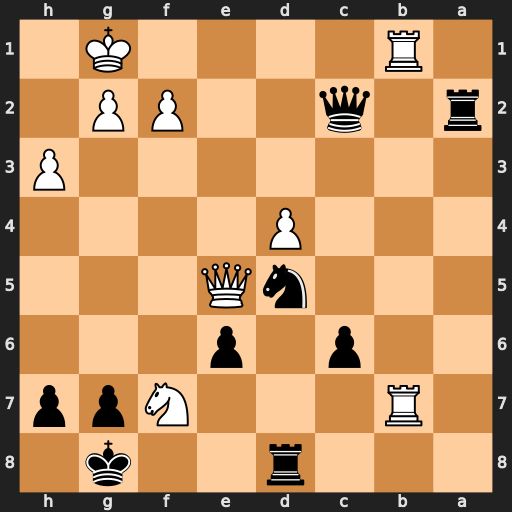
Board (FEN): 3r2k1/1R3Npp/2p1p3/3nQ3/3P4/7P/r1q2PP1/1R4K1
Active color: b
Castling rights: -
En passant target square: -
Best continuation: Qxf2+ Kh2 Qxg2#